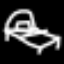
Label: bed